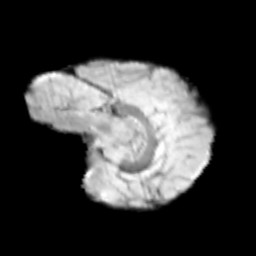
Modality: T2w
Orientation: sagittal
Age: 9
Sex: female
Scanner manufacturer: siemens
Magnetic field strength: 3 T
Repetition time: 3.8 s
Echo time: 0.07 s